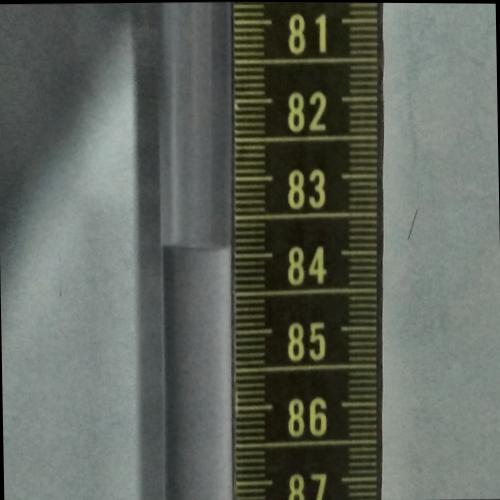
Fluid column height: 83.9 cm